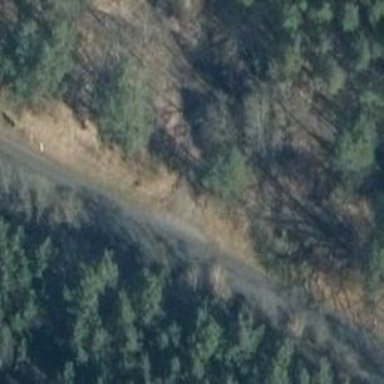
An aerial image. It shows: Secondary road with asphalt surface.